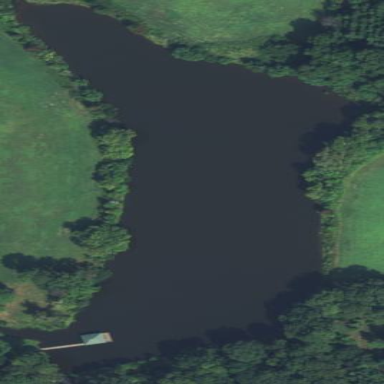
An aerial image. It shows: Serene pond surrounded by nature.